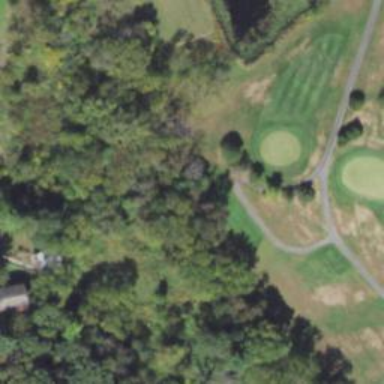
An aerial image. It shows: Path used for both walking and golf.